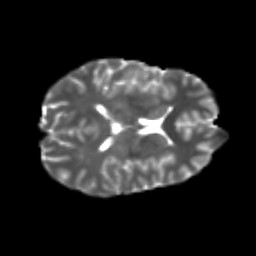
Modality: T2w
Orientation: axial
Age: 20
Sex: male
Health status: healthy
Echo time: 0.074 s